Question: I have a data file, which includes wind speed and wind direction (as shown below).
data:
'''
Date & Time Wind speed wind direction
1/1/2013 0:00 3.81 196.97
1/1/2013 6:00 4.18 216.86
1/1/2013 12:00 2.84 10.95
1/1/2013 18:00 2.67 26.15
1/2/2013 0:00 2.68 359.15
1/2/2013 6:00 2.54 34.52
1/2/2013 12:00 3.65 41.86
1/2/2013 18:00 1.94 84.80
1/3/2013 0:00 1.51 83.81
1/3/2013 6:00 1.87 162.18
1/3/2013 12:00 2.99 104.94
1/3/2013 18:00 2.74 170.23
'''
I want to plot this time series with arrow and magnitude like below picture,
would you mind helping me?

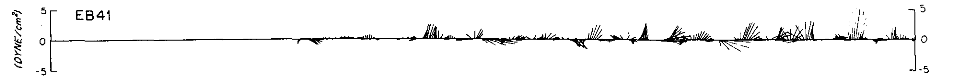
Answer: I give you an example using quiver, quiver accept a x and y vector so you can put your date as the x vector.
'''
close all
len = 50; %size of the smaple
date = exp(linspace(1,5,len)) %random date
speed = linspace(0,2,len)'; %speed vector
direction = linspace(0,360,len)'; %direction vector
direction = ((direction/360)*4*pi)-2*pi %[0-360] to [-2*pi,2*pi]
[u,v] = pol2cart(direction,speed); %polar to cartesian coordinate
%we plot the result
quiver(date, zeros(size(u)), u, v); %quiver(x,y,u,v), where y = zeros(size(u))
hold on
%we add a central line
plot(date,zeros(size(u)))
'''
To transform your date into a vector you should use the function 'datenum'
<URL>